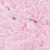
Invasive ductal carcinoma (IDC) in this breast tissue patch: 0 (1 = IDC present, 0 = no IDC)